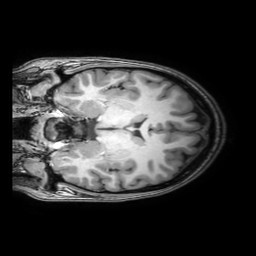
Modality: T1w
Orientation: coronal
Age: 18
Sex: female
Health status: healthy
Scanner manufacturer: philips
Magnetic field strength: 3 T
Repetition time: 0.0079 s
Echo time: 0.0035 s